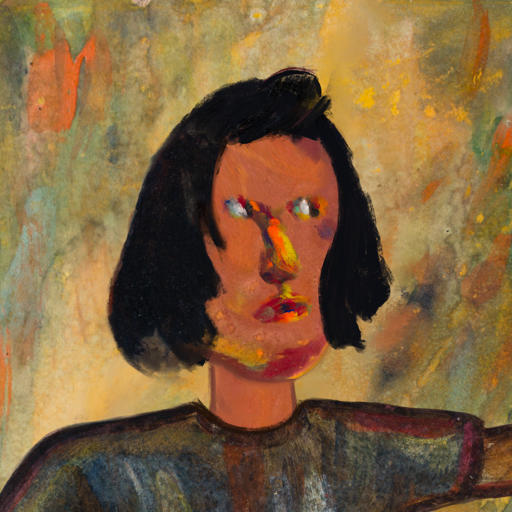
Background: Comrade, Head And Neck Side: Mother_And_Son_Son, Face Side: An_Impression, Bust: Mosgoul, Hair Side: Mosgoul, Head Accessory: Blank, Second Necklace: Blank, Necklace: Blank, Baby: Blank